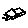
Label: car